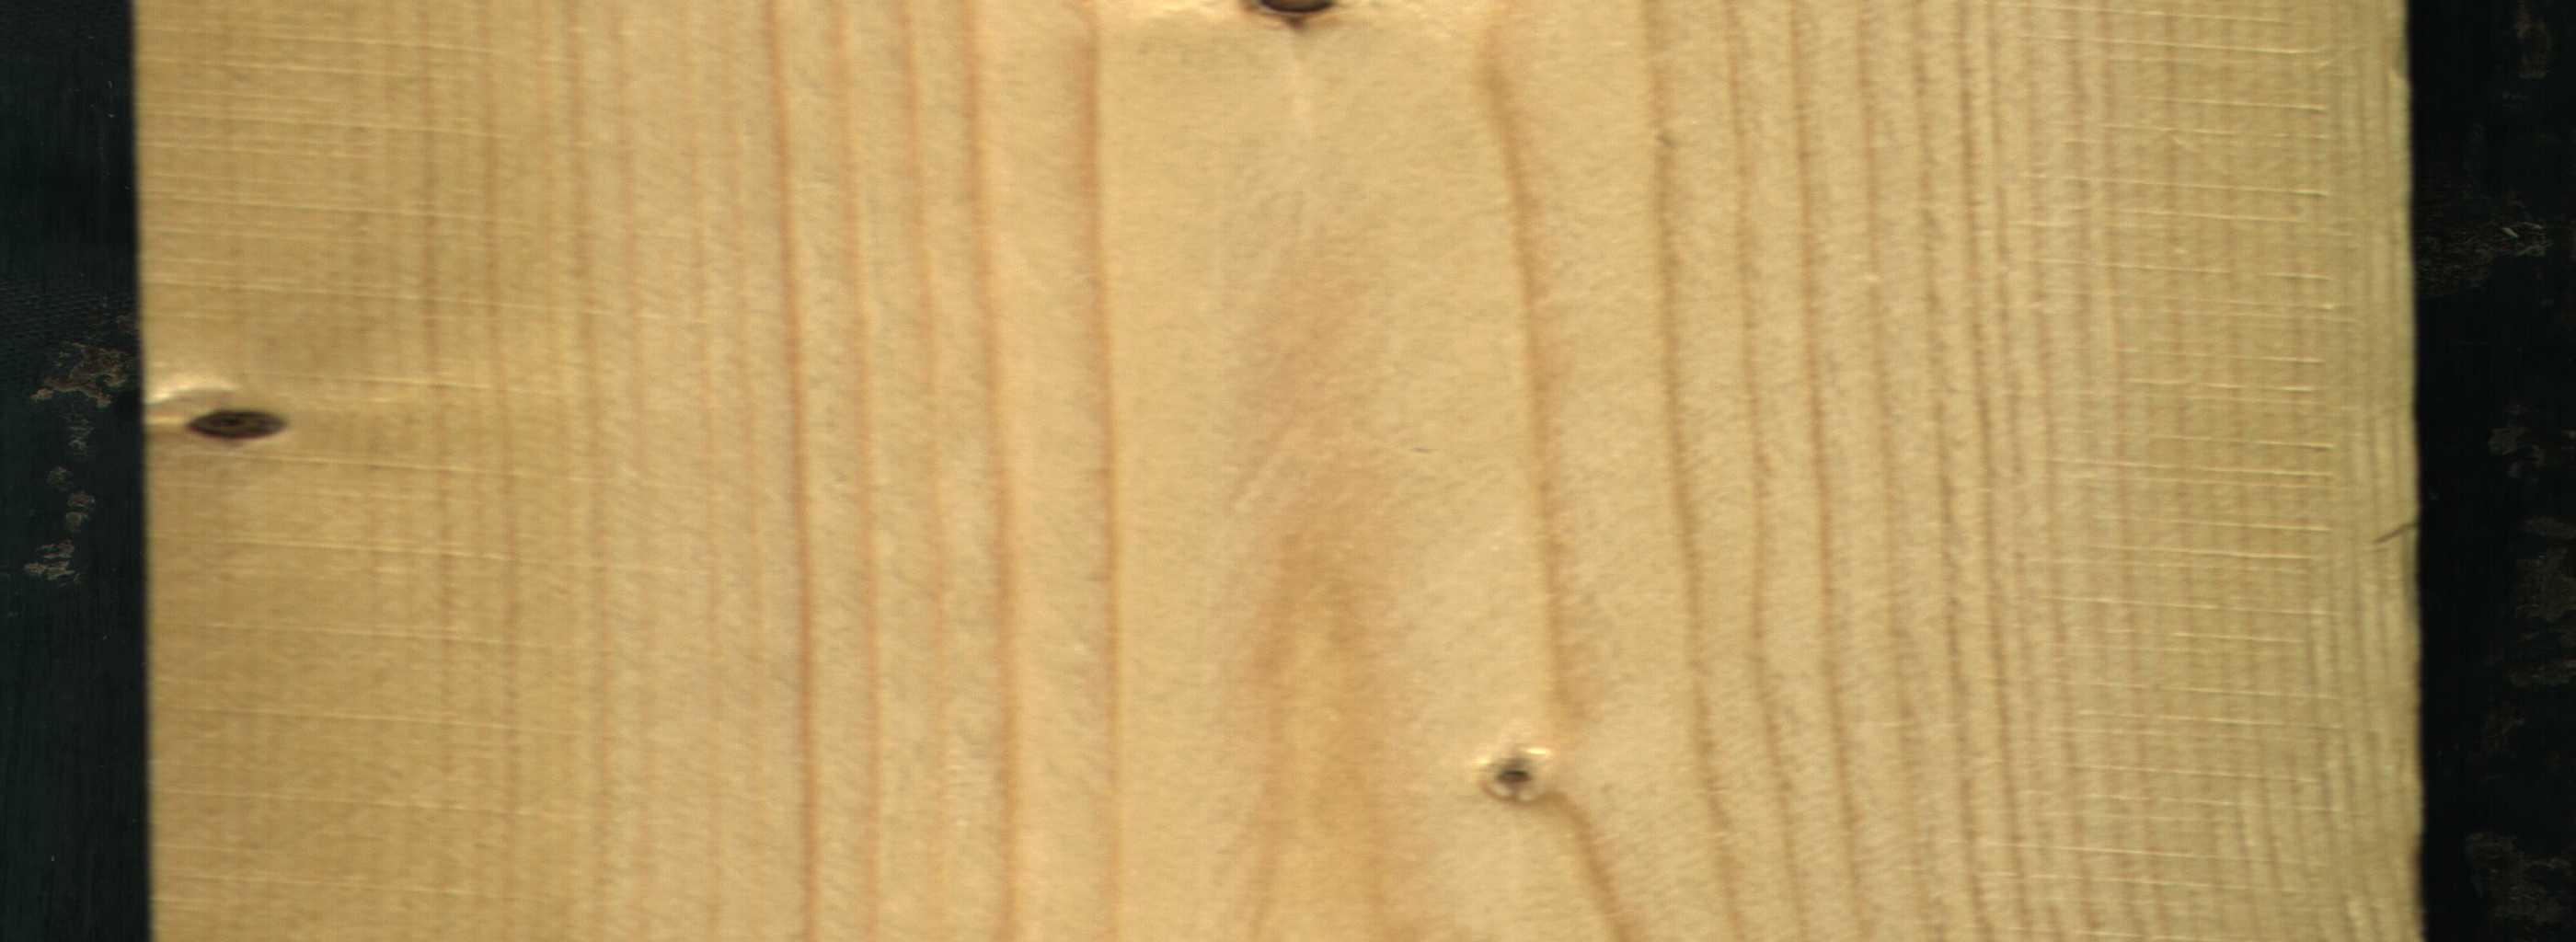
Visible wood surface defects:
Dead_Knot
Dead_Knot
Live_Knot